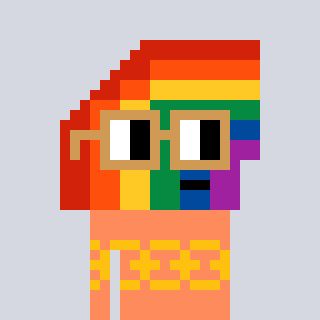
a pixel art character with square brown glasses, a rainbow-shaped head and a peachy-colored body on a cool background